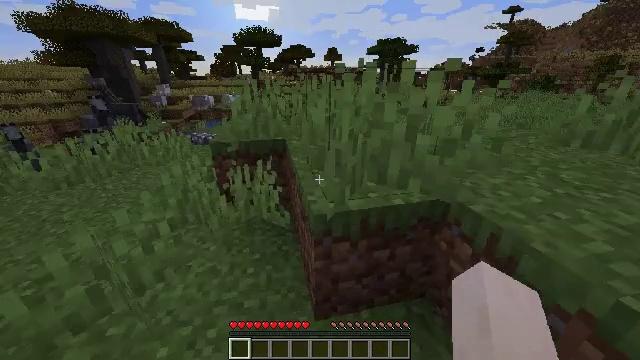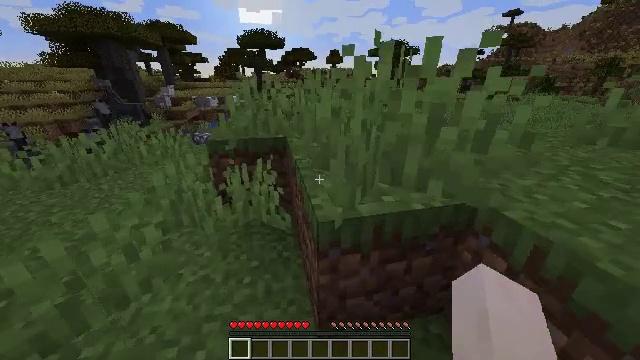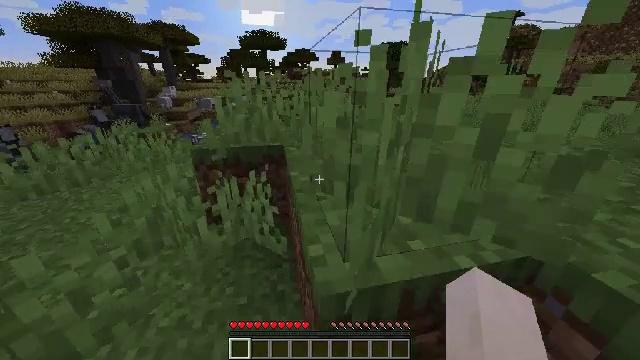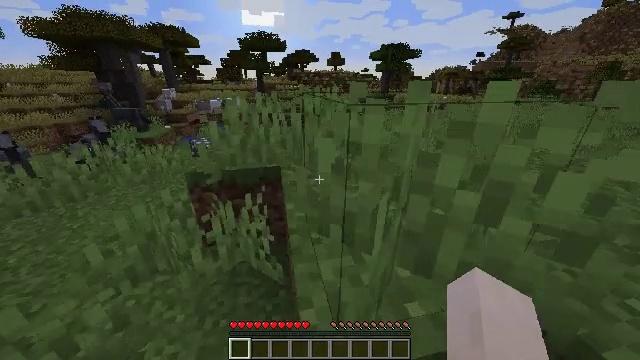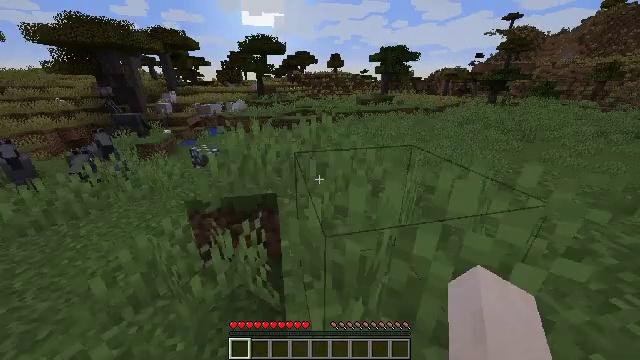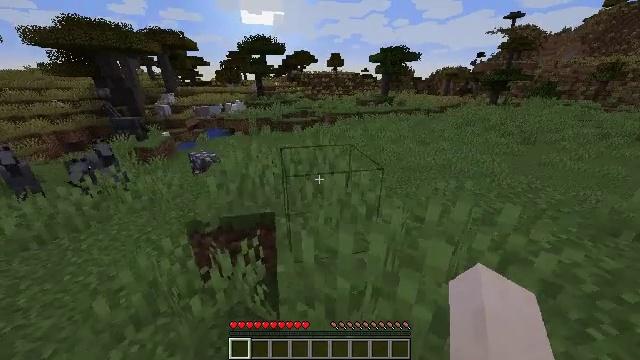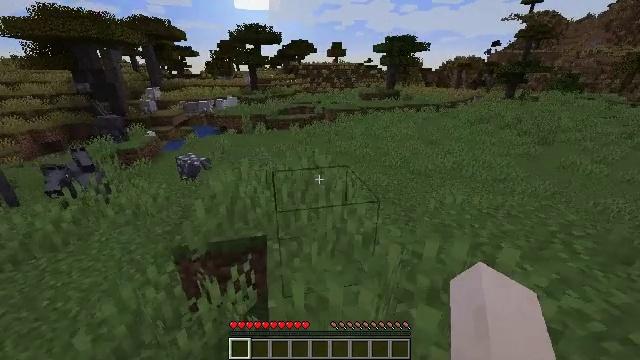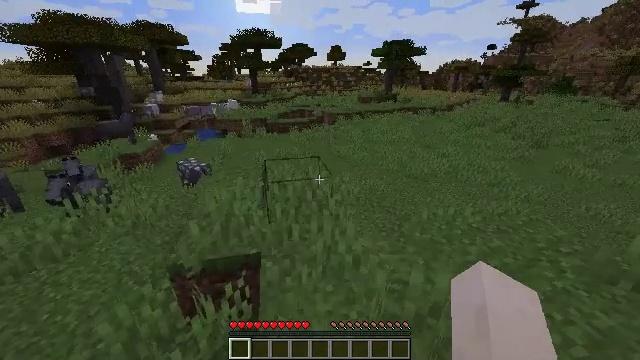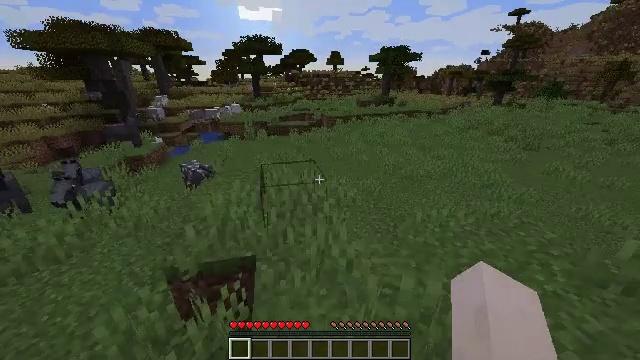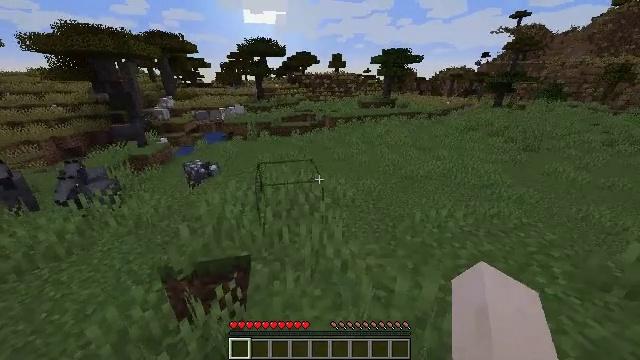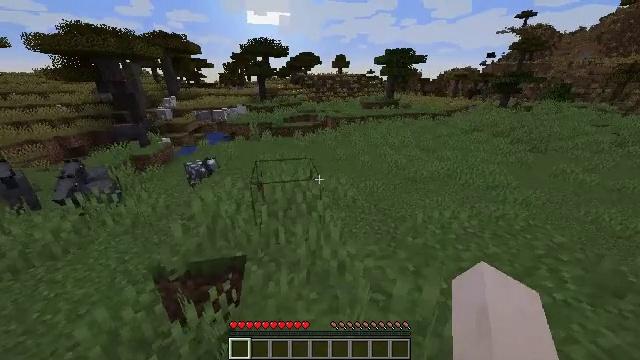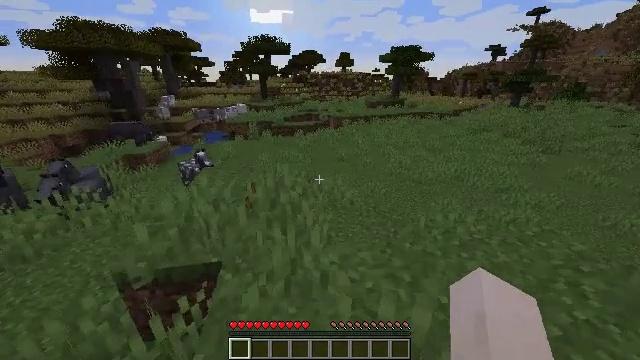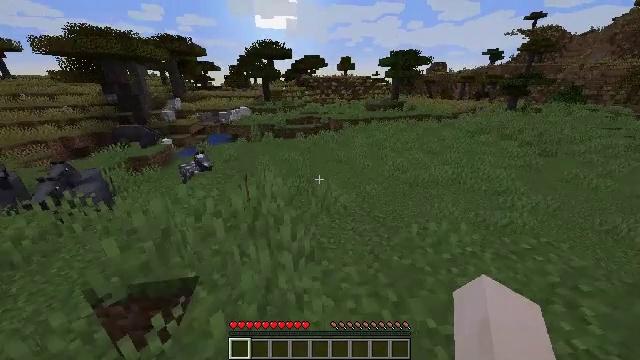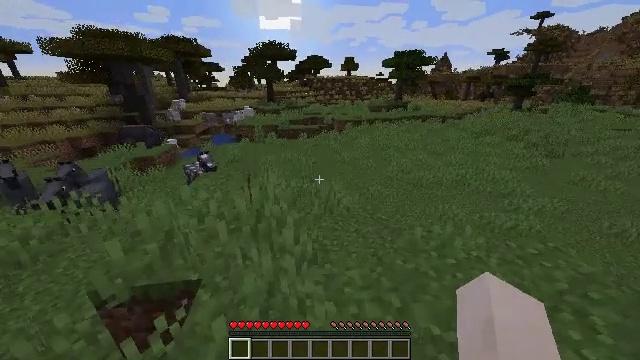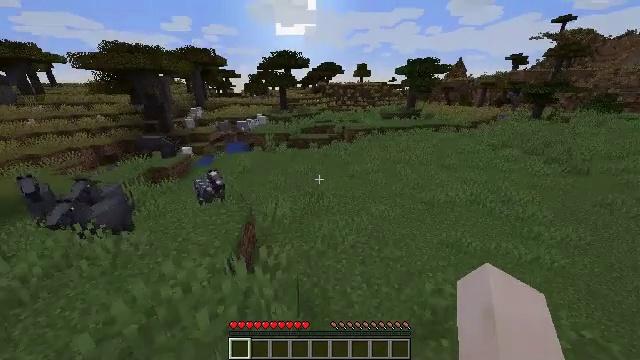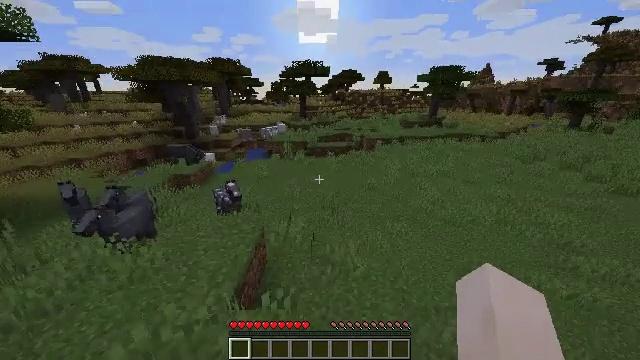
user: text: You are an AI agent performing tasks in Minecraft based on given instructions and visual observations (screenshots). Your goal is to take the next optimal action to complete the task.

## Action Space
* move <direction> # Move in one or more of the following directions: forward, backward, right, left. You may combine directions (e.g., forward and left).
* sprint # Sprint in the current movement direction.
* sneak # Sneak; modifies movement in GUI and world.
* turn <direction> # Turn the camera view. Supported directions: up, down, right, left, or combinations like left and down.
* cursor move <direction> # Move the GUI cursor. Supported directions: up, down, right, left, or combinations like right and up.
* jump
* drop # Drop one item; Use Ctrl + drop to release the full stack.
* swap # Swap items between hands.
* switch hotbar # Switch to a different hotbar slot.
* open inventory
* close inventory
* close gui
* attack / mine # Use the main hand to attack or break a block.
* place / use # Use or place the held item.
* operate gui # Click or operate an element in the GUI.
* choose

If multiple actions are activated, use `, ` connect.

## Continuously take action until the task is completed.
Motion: motion action
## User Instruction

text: Chop down the acacia log.
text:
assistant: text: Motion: move forward, sprint, jump
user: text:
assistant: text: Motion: move forward, sprint, jump
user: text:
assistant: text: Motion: move forward, sprint, jump
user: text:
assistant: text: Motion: move forward, sprint, jump
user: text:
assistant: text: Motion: move forward, sprint, jump
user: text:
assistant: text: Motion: move forward, sprint, jump
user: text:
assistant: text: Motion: move forward and move right, sprint, jump
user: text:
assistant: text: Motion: move forward and move right, sprint, jump
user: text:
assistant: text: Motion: move forward and move right, sprint, jump
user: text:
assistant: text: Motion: move forward and move right, sprint, jump
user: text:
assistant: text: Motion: move forward and move right, sprint, jump
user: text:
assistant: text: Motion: move forward and move right, sprint, jump
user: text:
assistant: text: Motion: move forward, sprint, jump
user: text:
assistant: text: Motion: move forward, sprint, turn left, jump
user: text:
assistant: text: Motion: move forward, sprint, turn left and up, jump
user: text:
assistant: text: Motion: move forward, sprint, turn left and up, jump
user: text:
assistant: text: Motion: move forward, sprint, turn left and up, jump
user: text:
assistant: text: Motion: move forward, sprint, turn left and up, jump
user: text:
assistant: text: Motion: move forward, sprint, turn left, jump
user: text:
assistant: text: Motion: move forward, sprint, turn left, jump
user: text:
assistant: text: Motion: move forward and move right, sprint, turn left, jump
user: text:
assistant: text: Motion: move forward and move right, sprint, turn left, jump
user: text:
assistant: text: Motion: move forward and move right, sprint, jump
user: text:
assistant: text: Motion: move forward and move right, sprint, jump
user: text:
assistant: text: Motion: move forward and move right, sprint, jump
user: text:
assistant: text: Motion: move forward and move right, sprint, jump
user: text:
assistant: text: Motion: move forward and move right, sprint, turn right and down, jump
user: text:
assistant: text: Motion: move forward and move right, sprint, turn right and down, jump
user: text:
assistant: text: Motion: move forward and move right, sprint, jump
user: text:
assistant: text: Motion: move forward and move right, sprint, jump